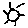
Label: sun